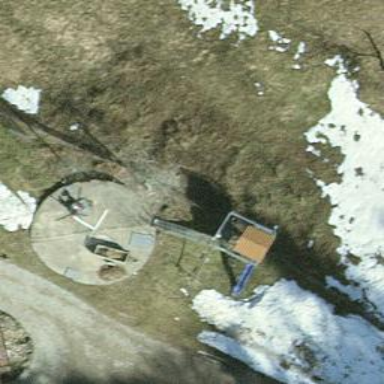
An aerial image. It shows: Playground with swing.